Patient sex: M
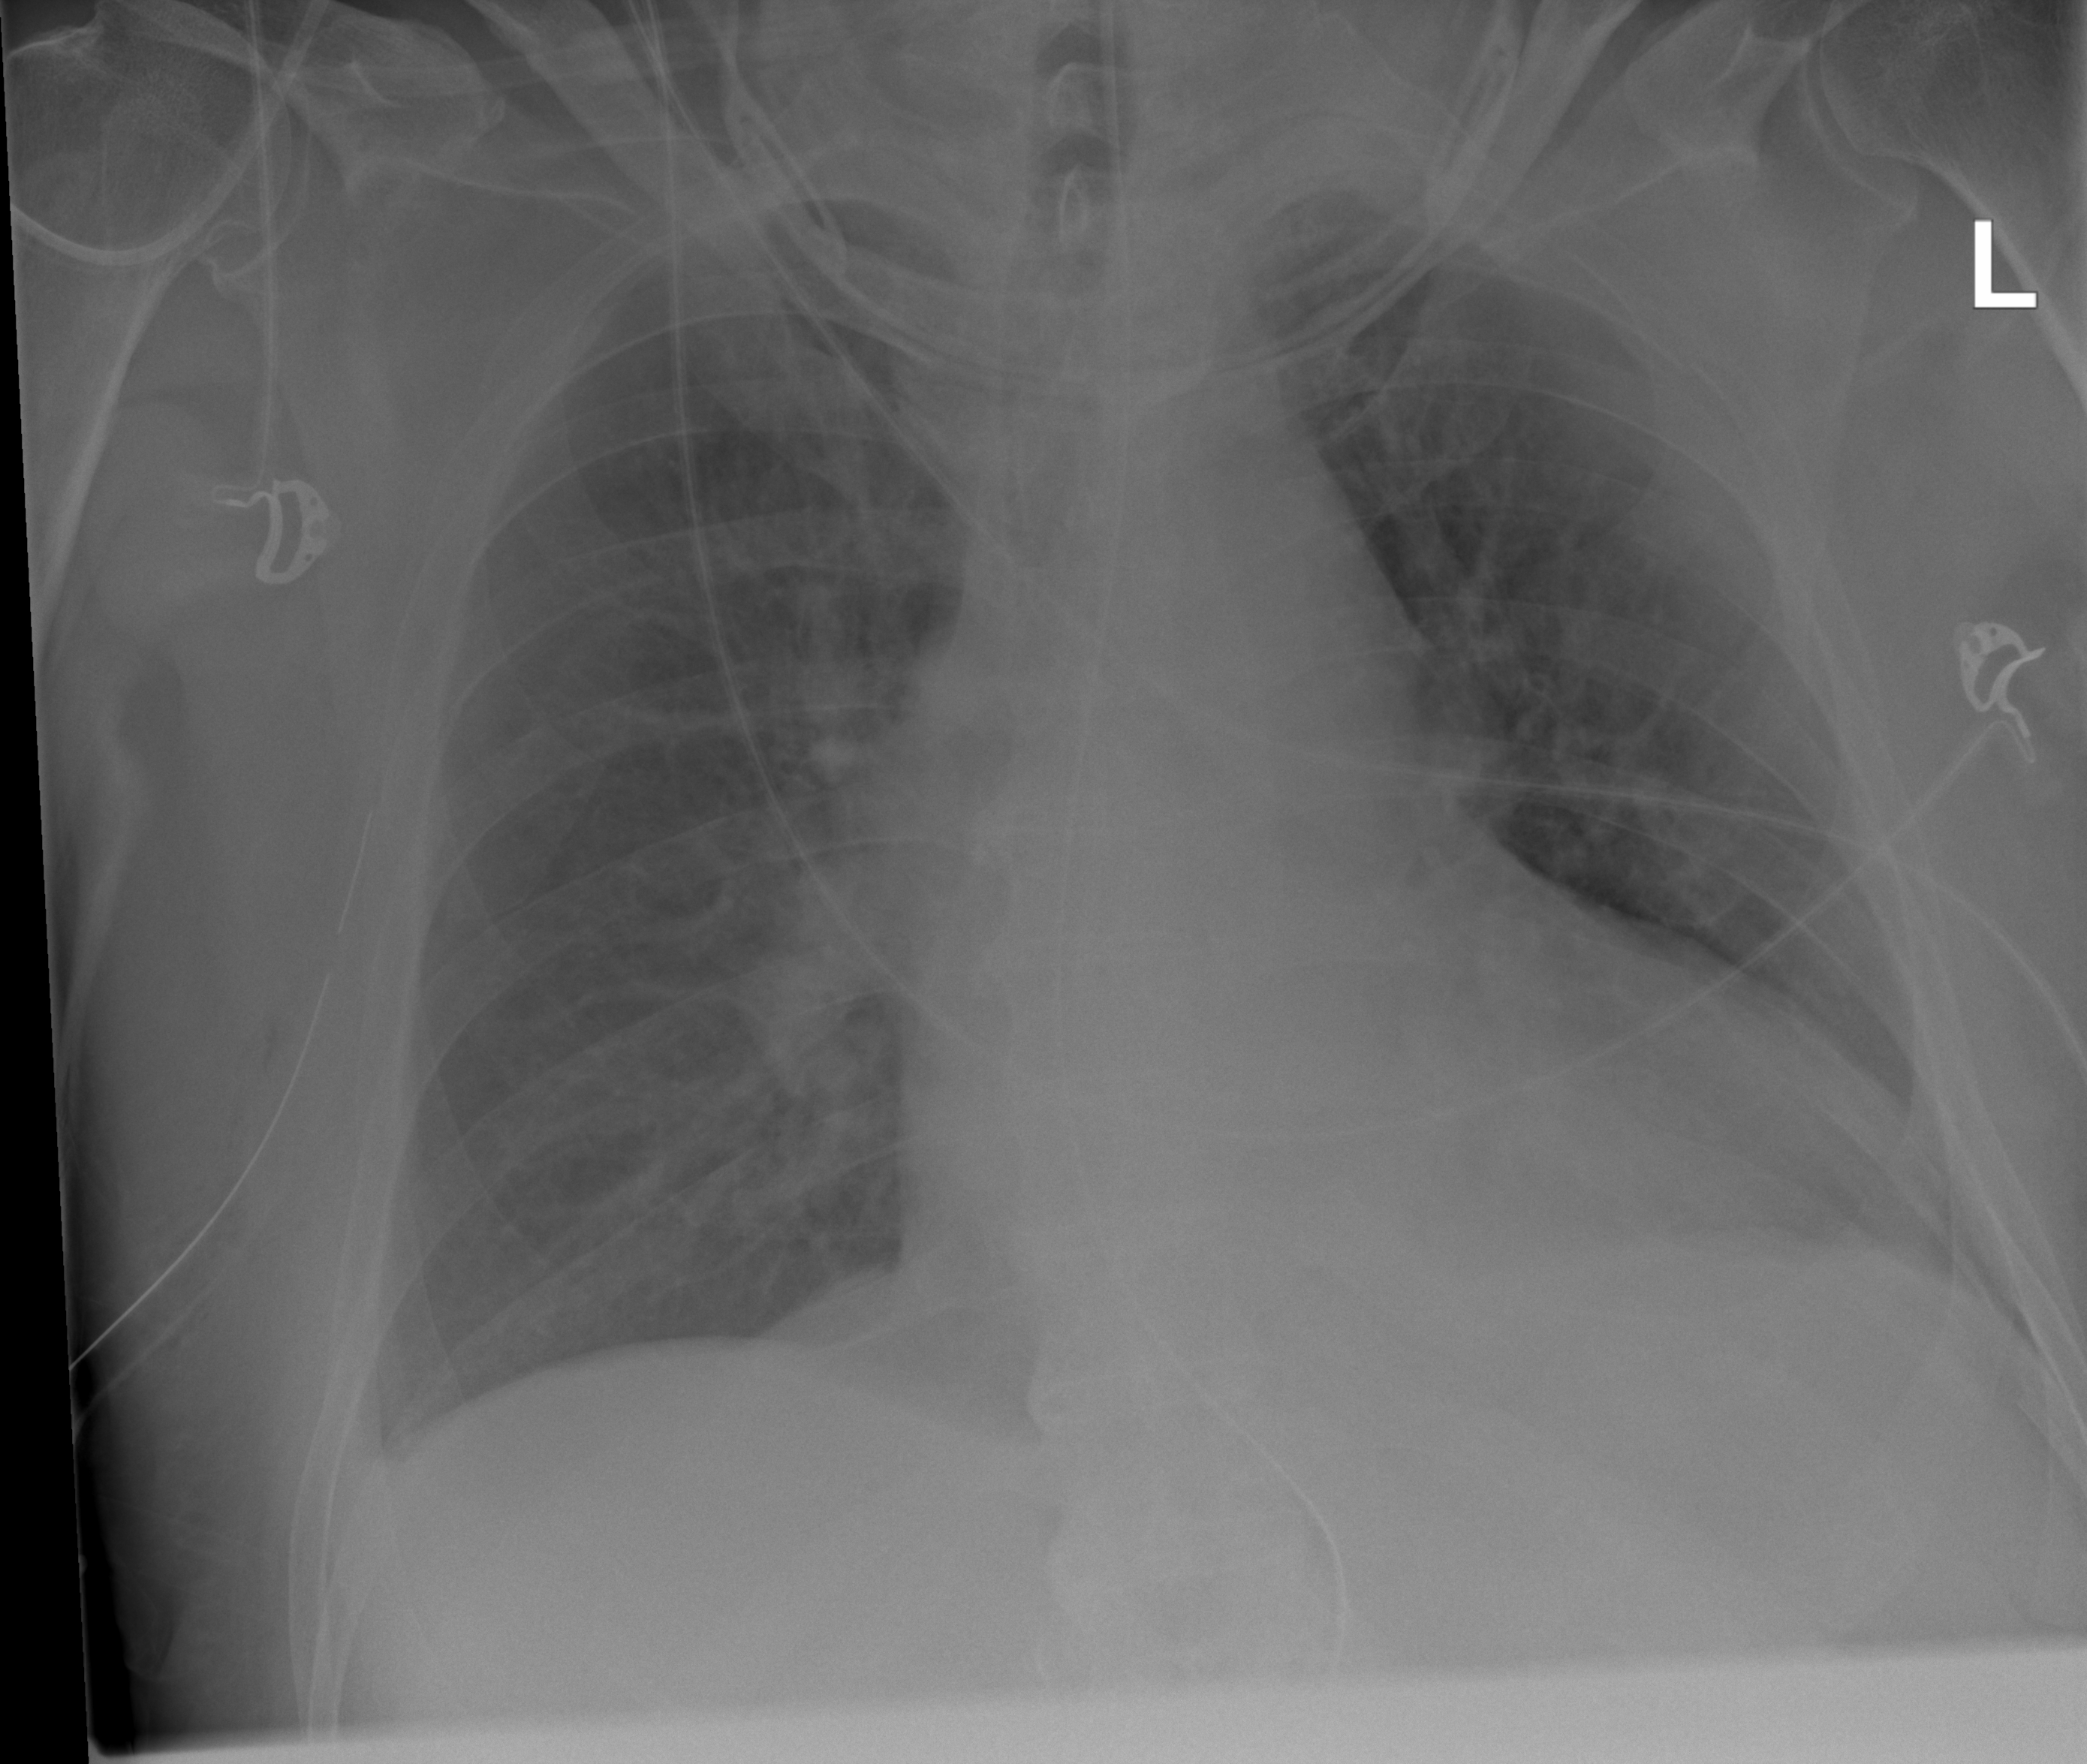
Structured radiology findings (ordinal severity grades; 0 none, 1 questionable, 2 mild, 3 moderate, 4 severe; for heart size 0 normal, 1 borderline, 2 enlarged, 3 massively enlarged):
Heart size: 2
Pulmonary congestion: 1
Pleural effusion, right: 2
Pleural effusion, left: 0
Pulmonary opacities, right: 0
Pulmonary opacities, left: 0
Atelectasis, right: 0
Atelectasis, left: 2